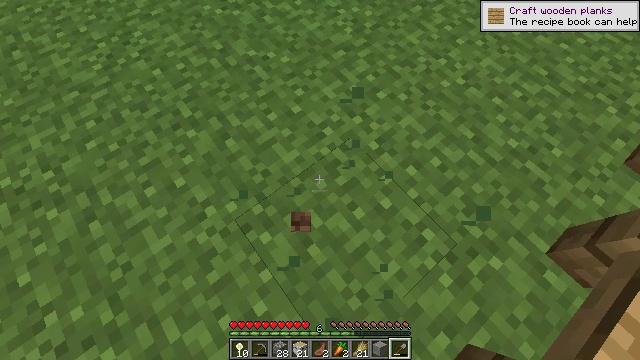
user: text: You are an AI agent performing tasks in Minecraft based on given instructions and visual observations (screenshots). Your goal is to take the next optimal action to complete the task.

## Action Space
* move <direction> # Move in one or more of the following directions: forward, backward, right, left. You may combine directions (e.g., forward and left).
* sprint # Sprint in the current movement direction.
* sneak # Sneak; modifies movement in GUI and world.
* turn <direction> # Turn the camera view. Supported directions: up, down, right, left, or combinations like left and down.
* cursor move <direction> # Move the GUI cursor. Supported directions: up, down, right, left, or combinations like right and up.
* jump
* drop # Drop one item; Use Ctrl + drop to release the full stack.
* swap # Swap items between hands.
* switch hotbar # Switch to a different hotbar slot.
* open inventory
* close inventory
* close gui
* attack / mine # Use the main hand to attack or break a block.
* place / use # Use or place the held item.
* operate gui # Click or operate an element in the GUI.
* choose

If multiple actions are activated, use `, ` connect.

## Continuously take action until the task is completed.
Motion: motion action
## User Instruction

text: Harvest a cornflower from the meadow.
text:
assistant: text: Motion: no_op